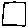
Label: square